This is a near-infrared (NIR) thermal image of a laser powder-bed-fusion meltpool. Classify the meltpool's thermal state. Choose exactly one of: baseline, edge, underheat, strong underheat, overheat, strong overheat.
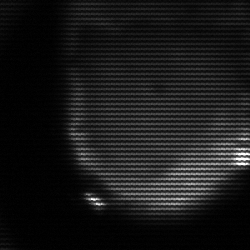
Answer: edge